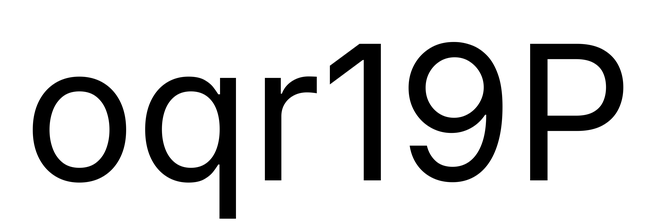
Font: Inter_Regular